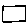
Label: square